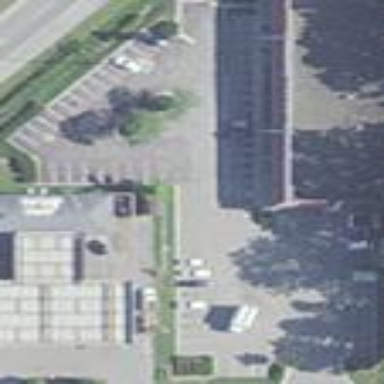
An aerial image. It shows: Parking area with asphalt surface.